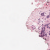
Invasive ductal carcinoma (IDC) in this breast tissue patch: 0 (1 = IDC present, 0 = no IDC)